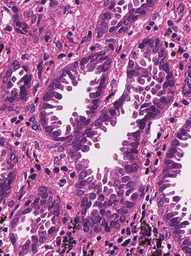
Tumor epithelial tissue: yes
Tumor-associated stroma tissue: yes
Normal tissue: no